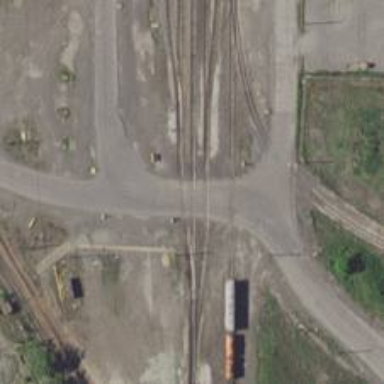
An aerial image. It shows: Railway level crossing.